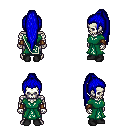
a pixel art fantasy rpg character, male body template, skeleton, sash dress, metal pants, blue extra-long topknot hairstyle, leather bracers, black shoes, four views (front, back, left, right), 2x2 character sprite sheet, small pixel art, hard edges, no anti-aliasing